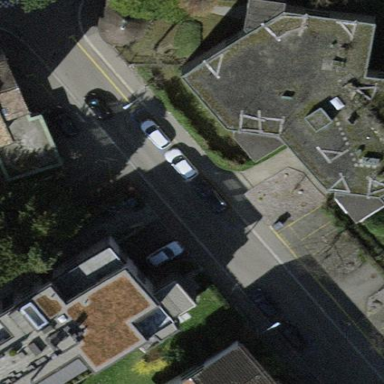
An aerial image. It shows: Parking lane area.